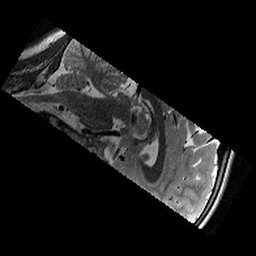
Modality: T2w
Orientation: sagittal
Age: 10
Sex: female
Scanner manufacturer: siemens
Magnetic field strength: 3 T
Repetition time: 9.23 s
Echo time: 0.067 s